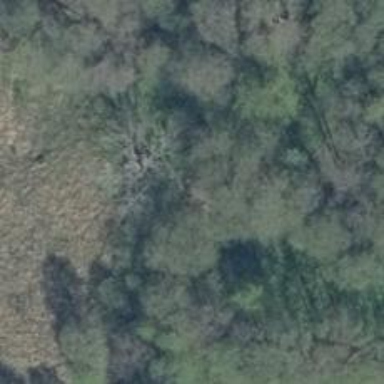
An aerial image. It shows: Mixed leaf type tree row.